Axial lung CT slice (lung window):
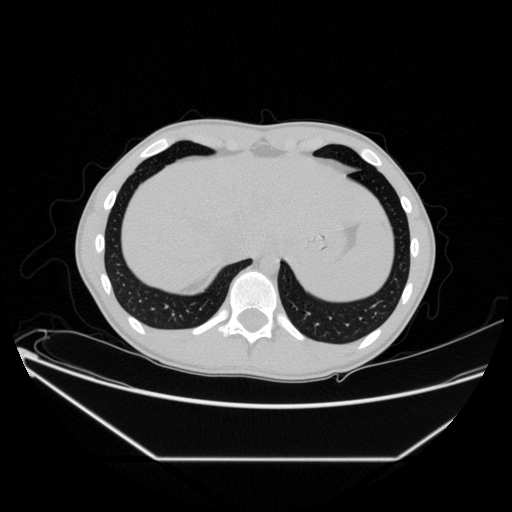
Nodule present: no